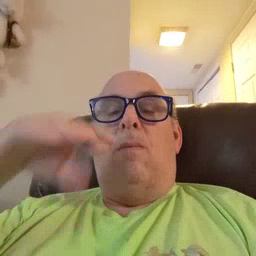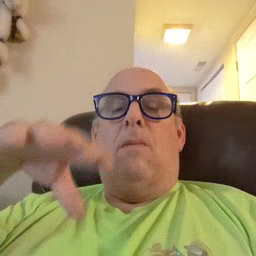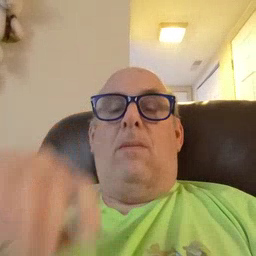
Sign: vacuum